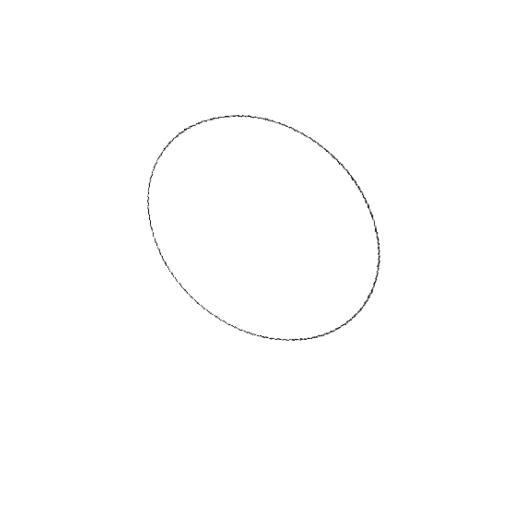
Crossing number: 0